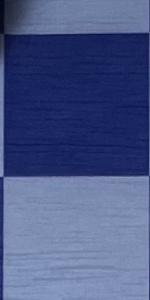
Label: Empty